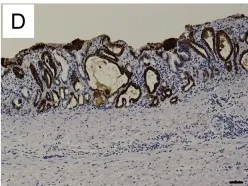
The immunohistochemistry was positive for CK7.
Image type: pathology (immunostaining)